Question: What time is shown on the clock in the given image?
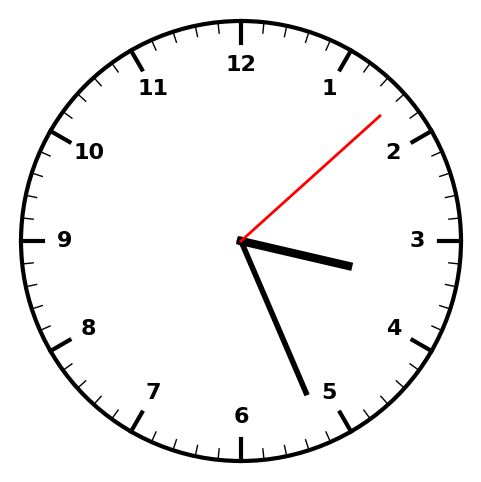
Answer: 03:26:08